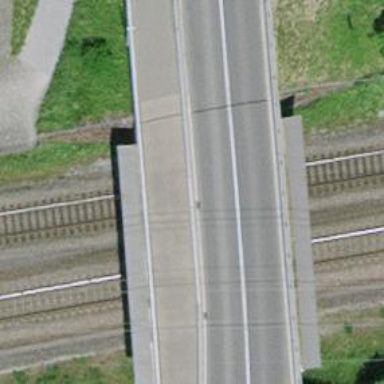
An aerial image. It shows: Single-track railway with electrified contact lines.